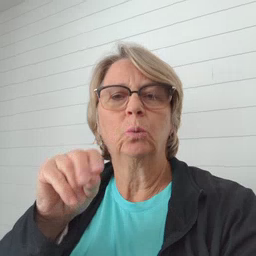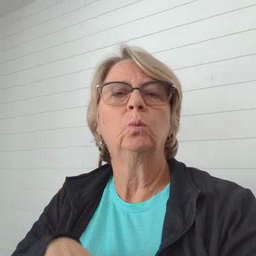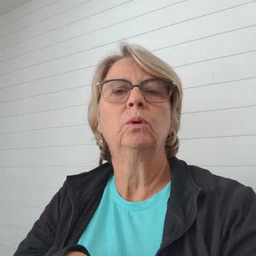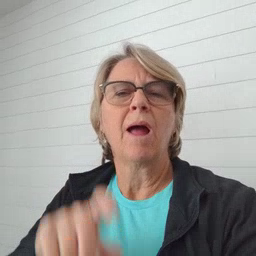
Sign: into